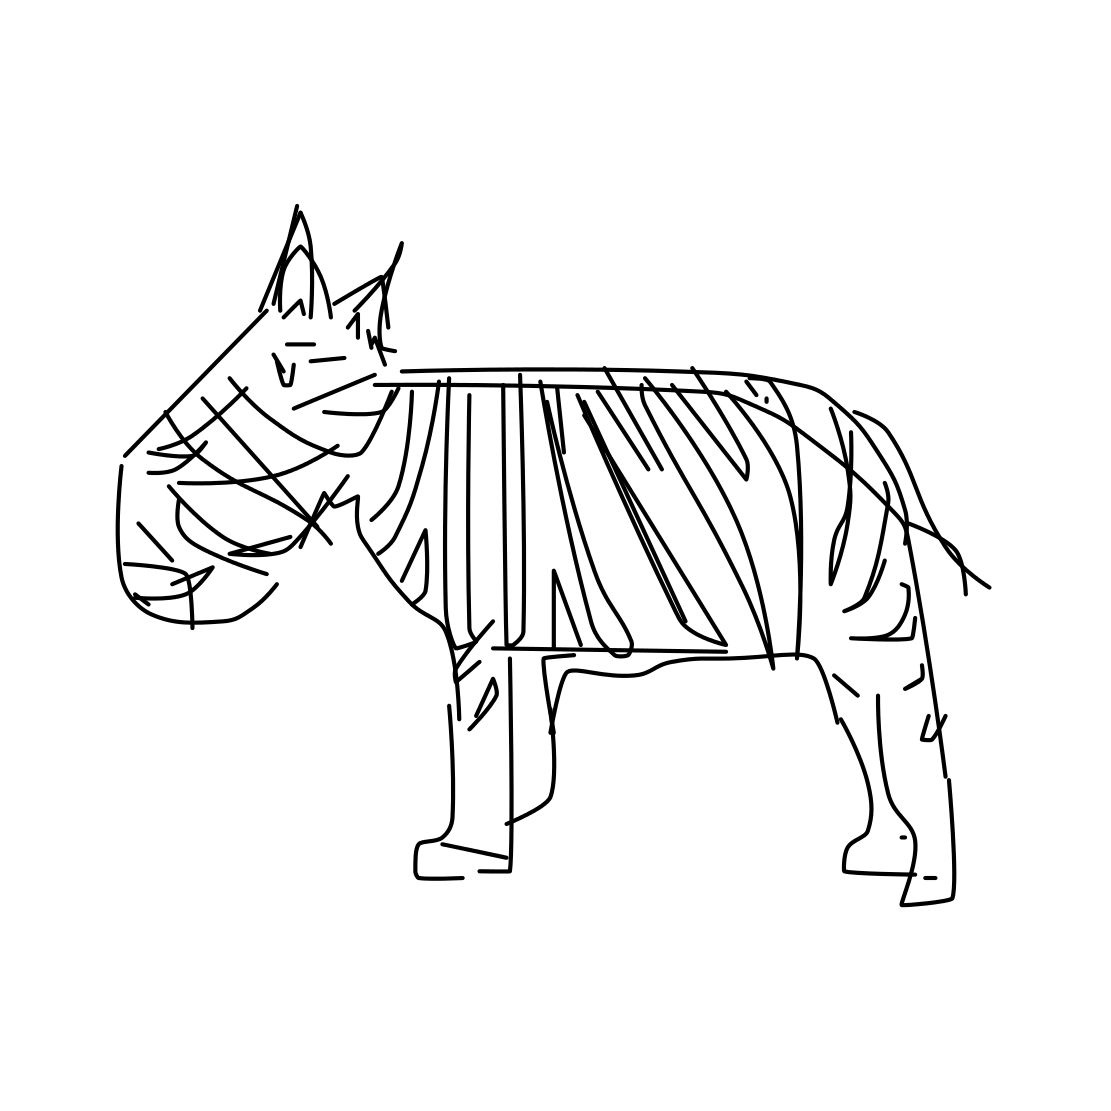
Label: zebra